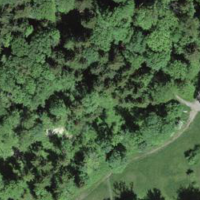
EUNIS habitat code: 44
Species observed at this site:
Vincetoxicum hirundinaria
Lysimachia vulgaris
Campanula glomerata